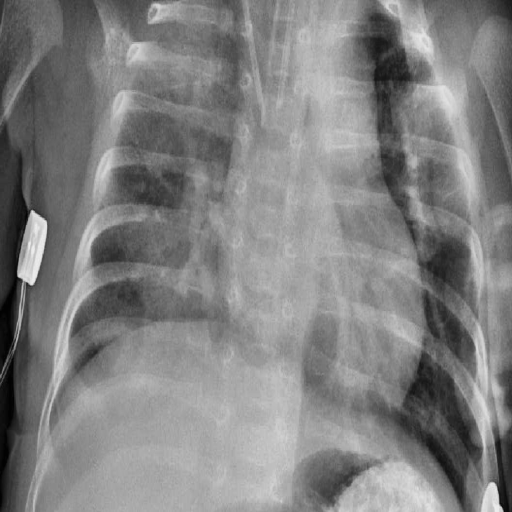
Finding: PNEUMONIA